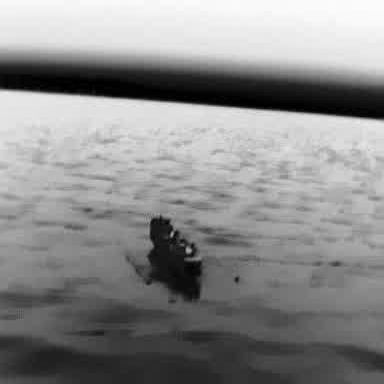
There is a container_ship in the infrared image.